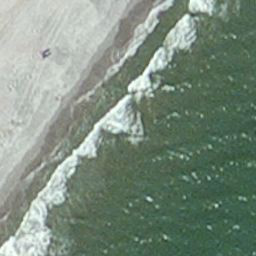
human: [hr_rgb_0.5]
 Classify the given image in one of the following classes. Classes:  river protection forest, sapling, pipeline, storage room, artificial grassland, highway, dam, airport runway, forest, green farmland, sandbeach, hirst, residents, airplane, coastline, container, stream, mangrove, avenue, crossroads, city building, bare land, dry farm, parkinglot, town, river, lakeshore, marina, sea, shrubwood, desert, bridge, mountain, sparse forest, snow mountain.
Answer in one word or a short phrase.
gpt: coastline